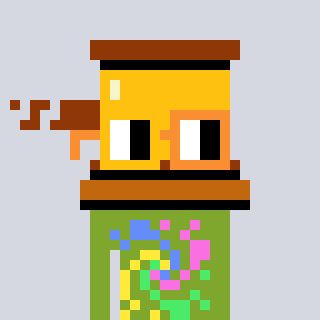
a pixel art character with square yellow and orange glasses, a gavel-shaped head and a slimegreen-colored body on a cool background